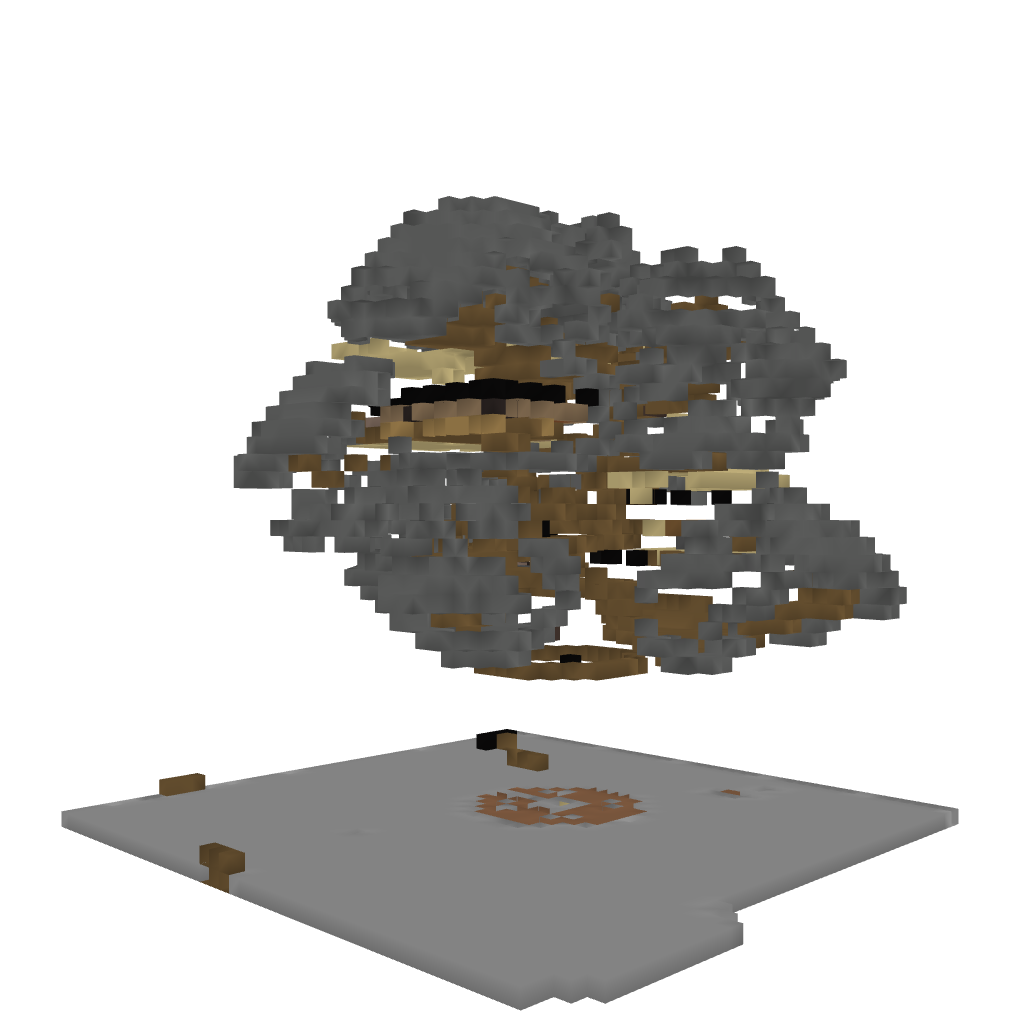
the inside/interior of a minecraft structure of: Tree House v1